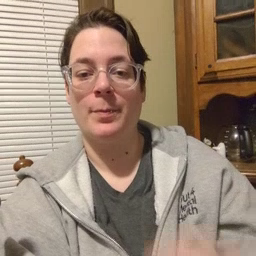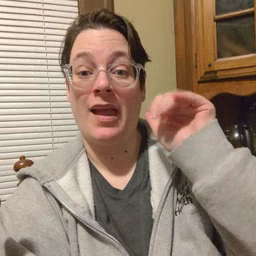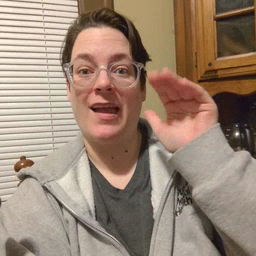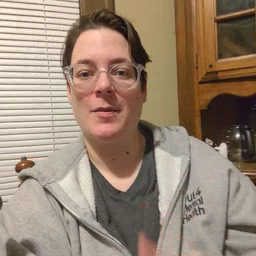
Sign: bye